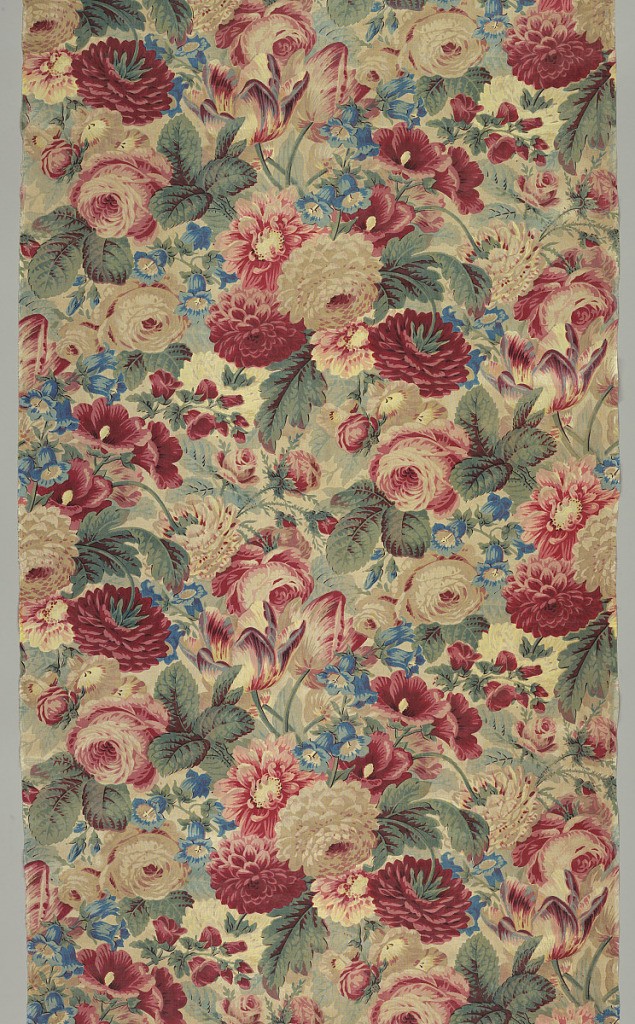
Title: Textile
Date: mid-19th century
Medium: cotton Technique: woodblock-printed
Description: Dense, allover floral design with roses, tulips and other flowers in shades of red, green, blue and yellow on a white ground fabric.